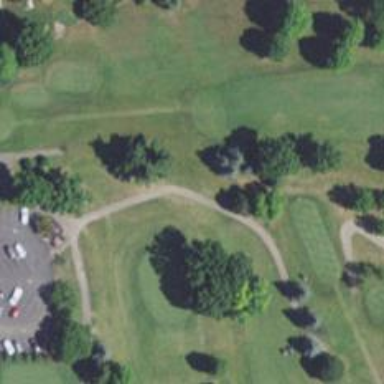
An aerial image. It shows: Service road designated as golf cart path.